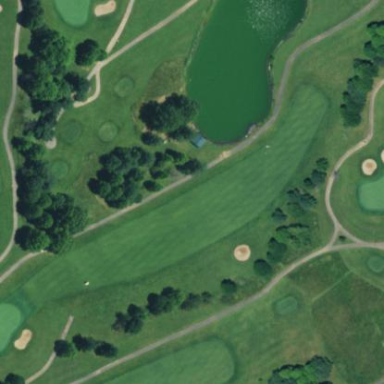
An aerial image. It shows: Water hazard on golf course. The hazard is natural water feature.